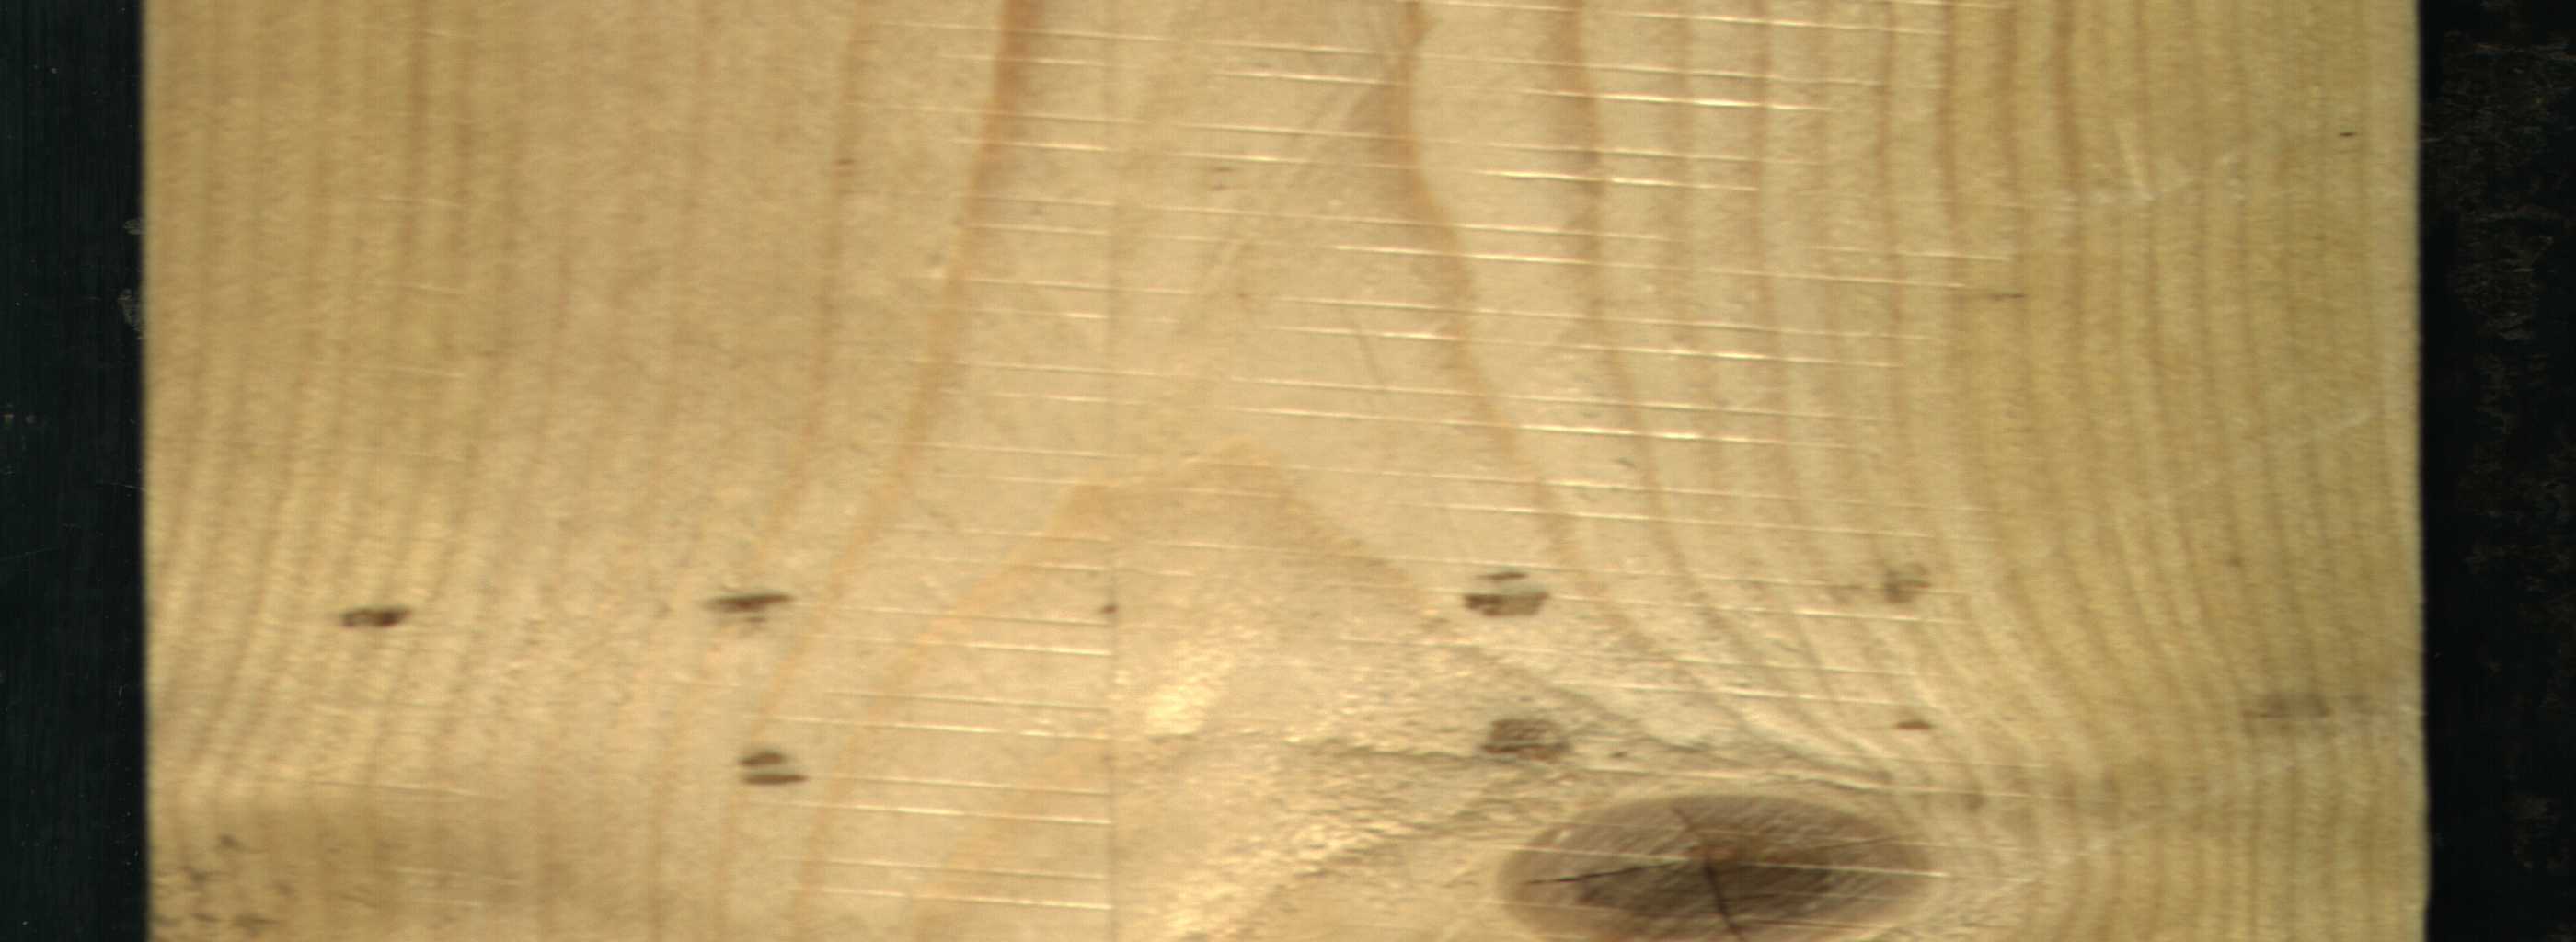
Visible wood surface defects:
knot_with_crack
Live_Knot
Live_Knot
Live_Knot
Live_Knot
Live_Knot